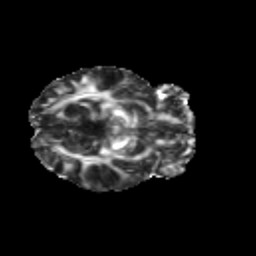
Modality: FA
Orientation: axial
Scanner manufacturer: siemens
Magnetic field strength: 3 T
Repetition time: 9.2 s
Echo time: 0.084 s